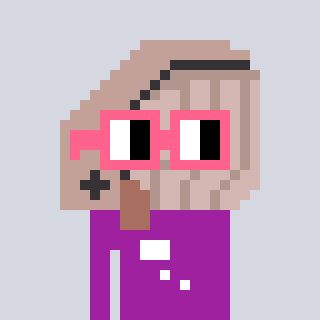
a pixel art character with square pink glasses, a whale-shaped head and a magenta-colored body on a cool background